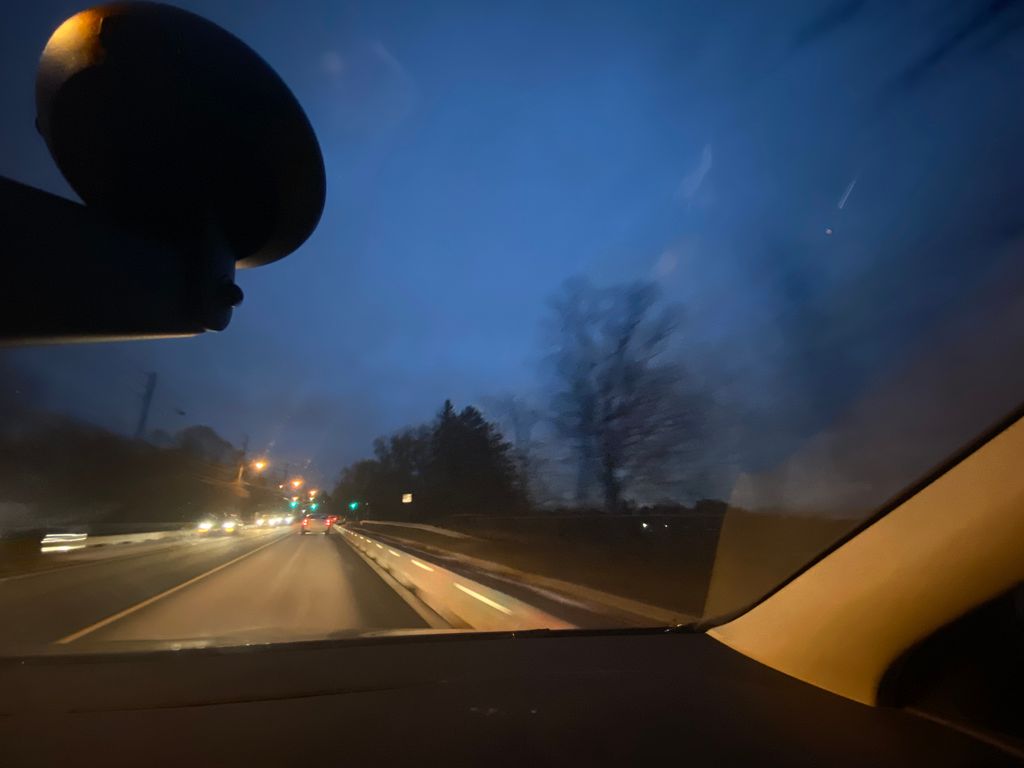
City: toronto